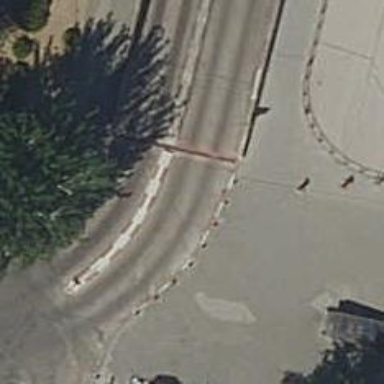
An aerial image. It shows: Bollard.